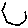
Label: hexagon